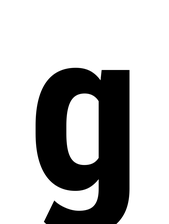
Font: Roboto_Condensed_Bold